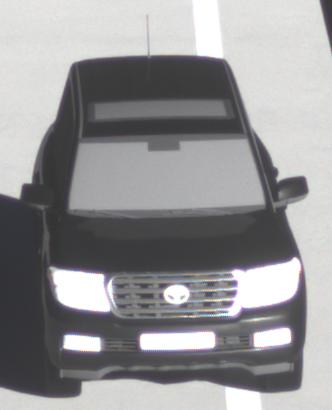
Make: Toyota
Model: Land Cruiser V8 4.7
Detailed model: Land Cruiser V8 (J20)
Model produced from: 2008/03
Model produced until: 2009/11
Doors: 5
Color: black
Road condition: dry road
Daytime: sunrise or sunset
Contrast: high contrast